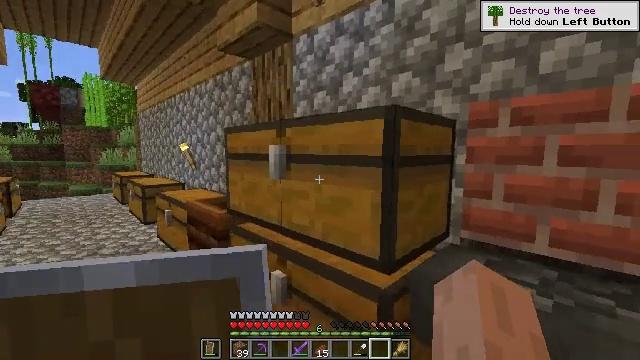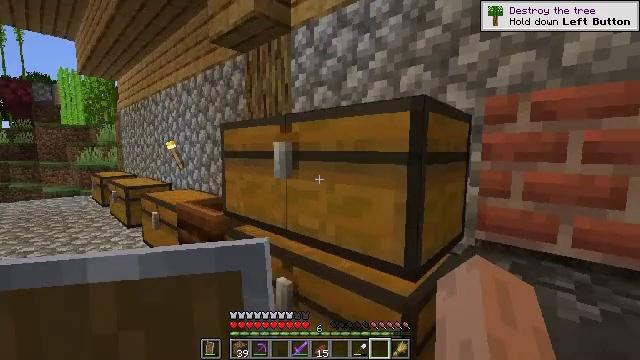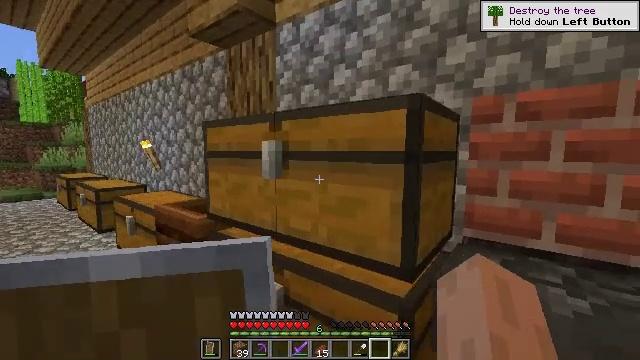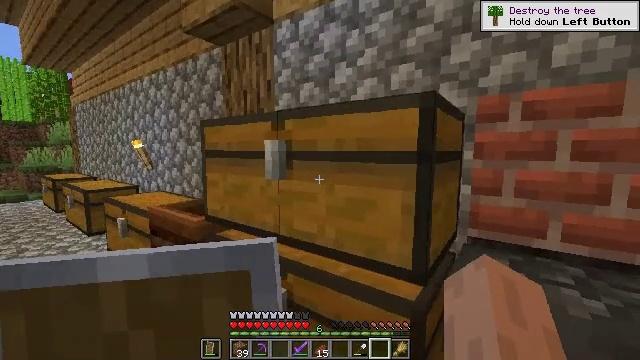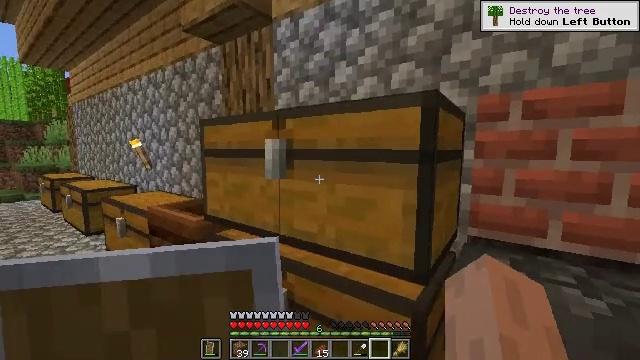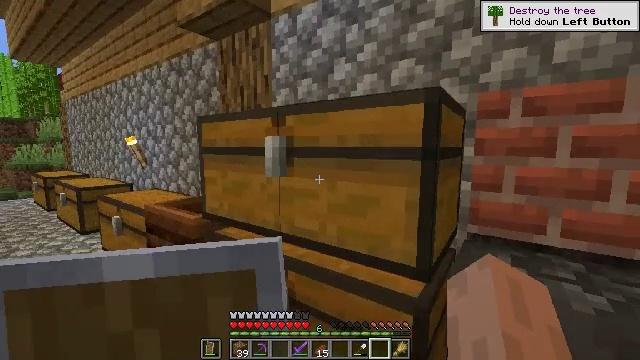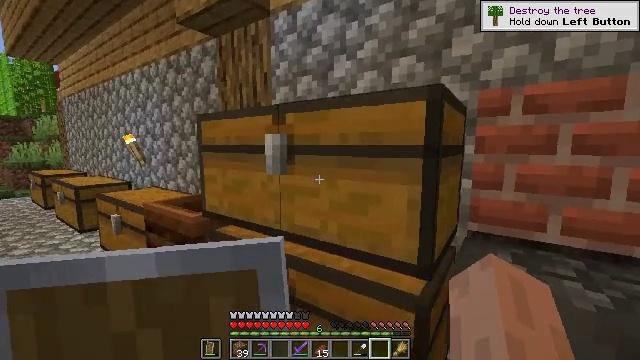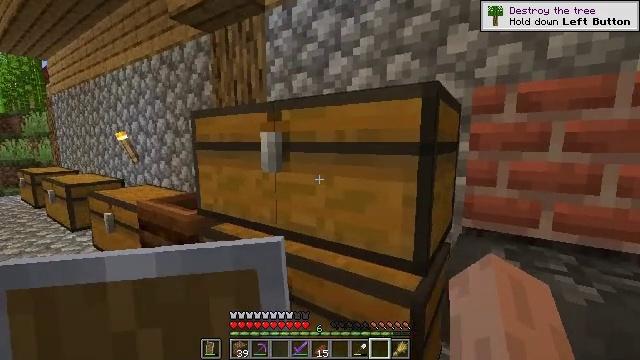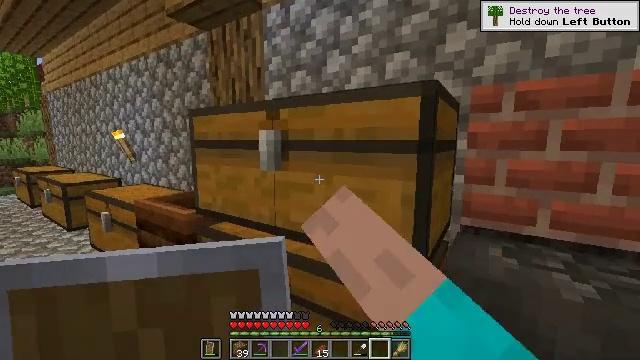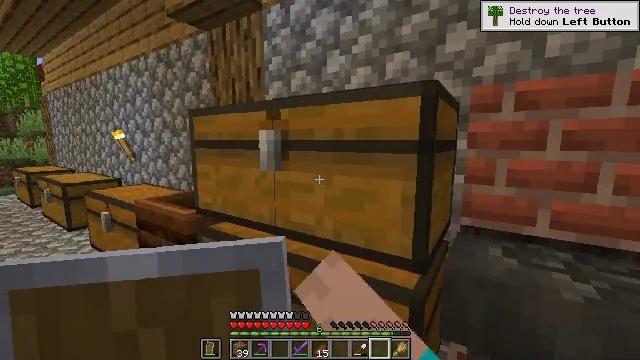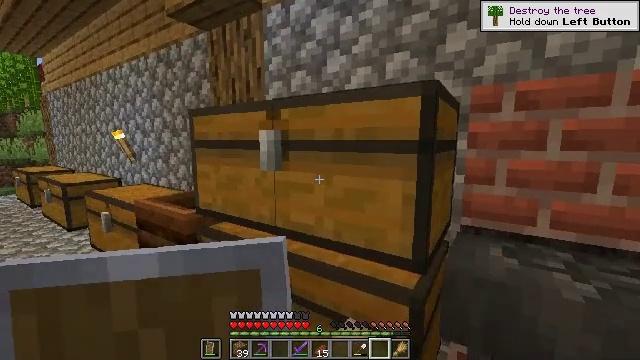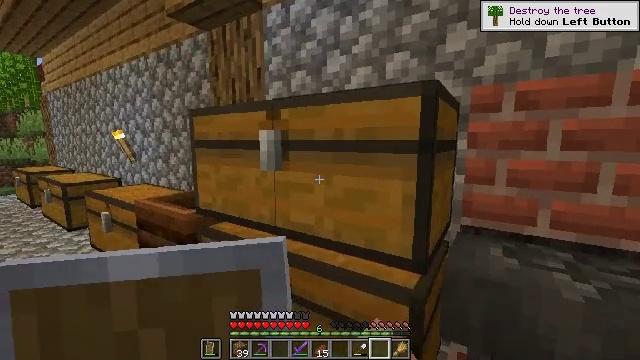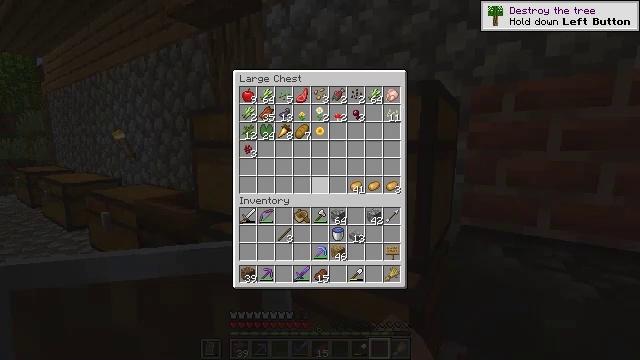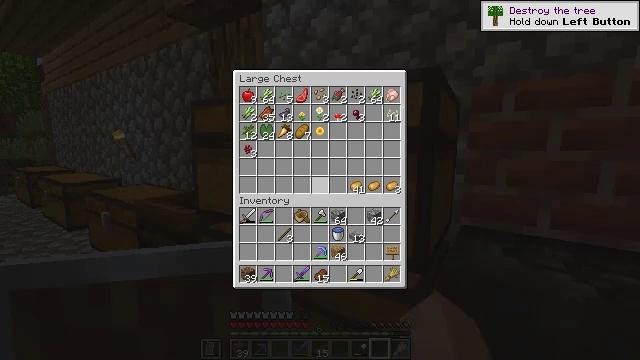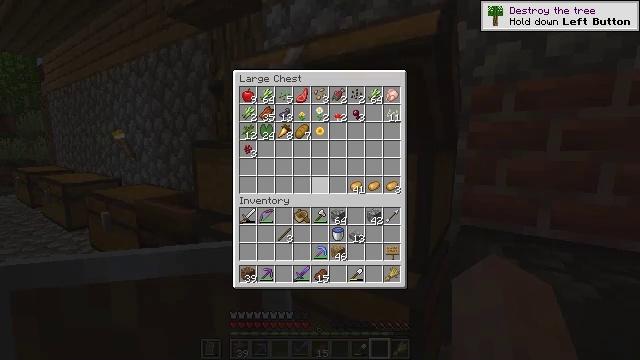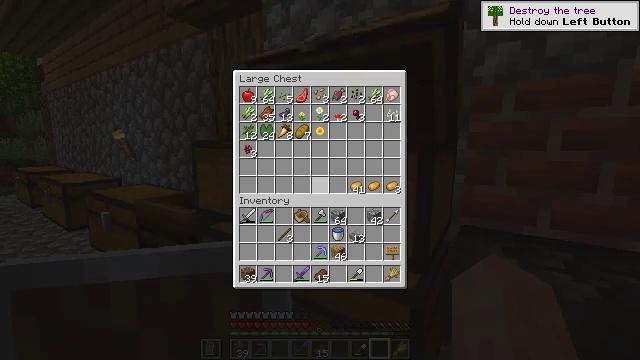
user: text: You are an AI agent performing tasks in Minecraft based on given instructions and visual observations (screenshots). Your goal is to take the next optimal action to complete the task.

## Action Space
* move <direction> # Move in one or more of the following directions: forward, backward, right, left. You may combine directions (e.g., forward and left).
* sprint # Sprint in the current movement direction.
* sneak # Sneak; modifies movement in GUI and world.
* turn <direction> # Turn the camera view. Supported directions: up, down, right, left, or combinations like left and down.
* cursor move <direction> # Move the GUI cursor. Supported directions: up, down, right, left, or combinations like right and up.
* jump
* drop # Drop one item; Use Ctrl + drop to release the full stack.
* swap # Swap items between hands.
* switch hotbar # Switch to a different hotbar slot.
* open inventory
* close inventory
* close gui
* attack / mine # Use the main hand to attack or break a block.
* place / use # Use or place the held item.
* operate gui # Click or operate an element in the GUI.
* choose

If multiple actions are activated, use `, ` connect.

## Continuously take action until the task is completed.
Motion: motion action
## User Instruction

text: Collect the observer.
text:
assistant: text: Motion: turn right
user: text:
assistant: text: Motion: turn right
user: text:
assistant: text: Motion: turn right
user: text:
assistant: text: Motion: no_op
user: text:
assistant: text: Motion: no_op
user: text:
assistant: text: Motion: no_op
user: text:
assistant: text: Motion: turn right, use / place
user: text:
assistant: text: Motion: use / place
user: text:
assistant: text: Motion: no_op
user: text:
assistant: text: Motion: no_op
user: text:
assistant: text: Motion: no_op
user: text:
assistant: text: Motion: no_op
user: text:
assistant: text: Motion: no_op
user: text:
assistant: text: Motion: no_op
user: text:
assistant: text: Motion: no_op
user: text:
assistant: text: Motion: no_op
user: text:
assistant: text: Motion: turn right
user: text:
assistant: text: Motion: turn right
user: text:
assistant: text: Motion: turn right
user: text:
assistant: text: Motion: turn right
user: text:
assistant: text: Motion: turn up
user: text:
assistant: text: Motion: turn up
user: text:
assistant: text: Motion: no_op
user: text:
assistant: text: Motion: no_op
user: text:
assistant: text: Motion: no_op
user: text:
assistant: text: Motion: no_op
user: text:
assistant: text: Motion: no_op
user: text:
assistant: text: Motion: turn down
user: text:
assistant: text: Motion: turn down
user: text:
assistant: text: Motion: turn down